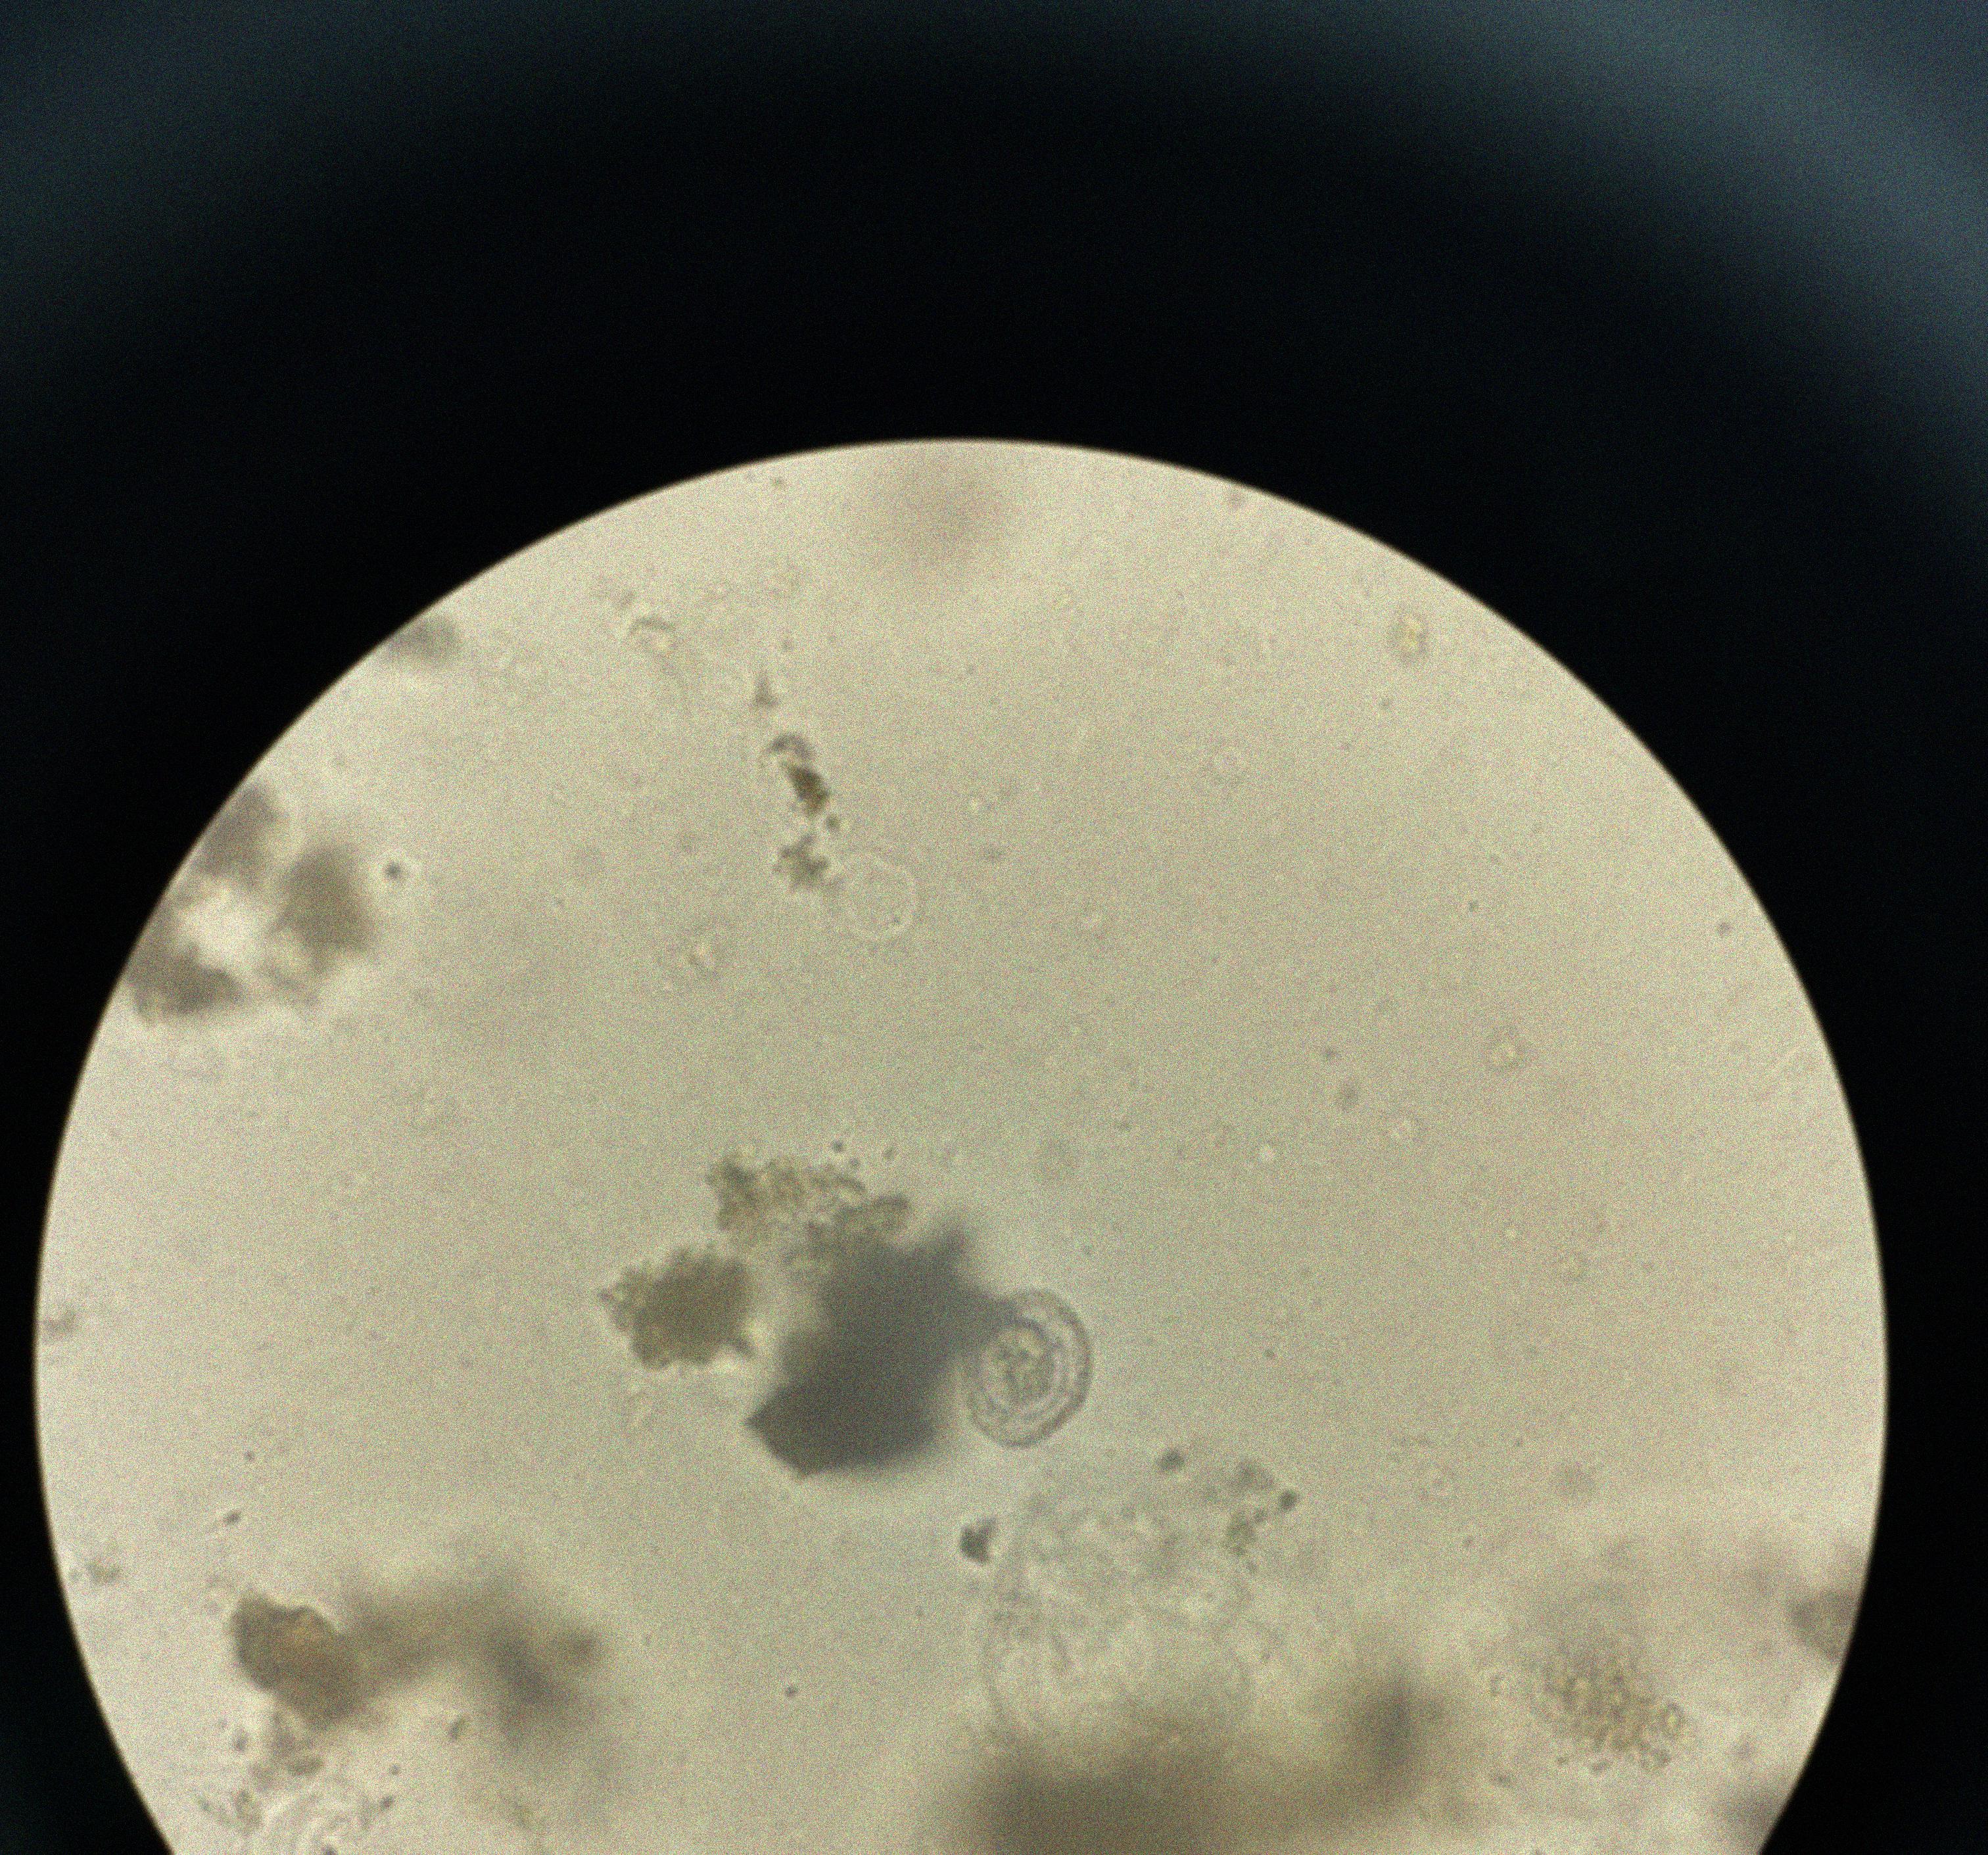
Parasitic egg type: Hymenolepis nana